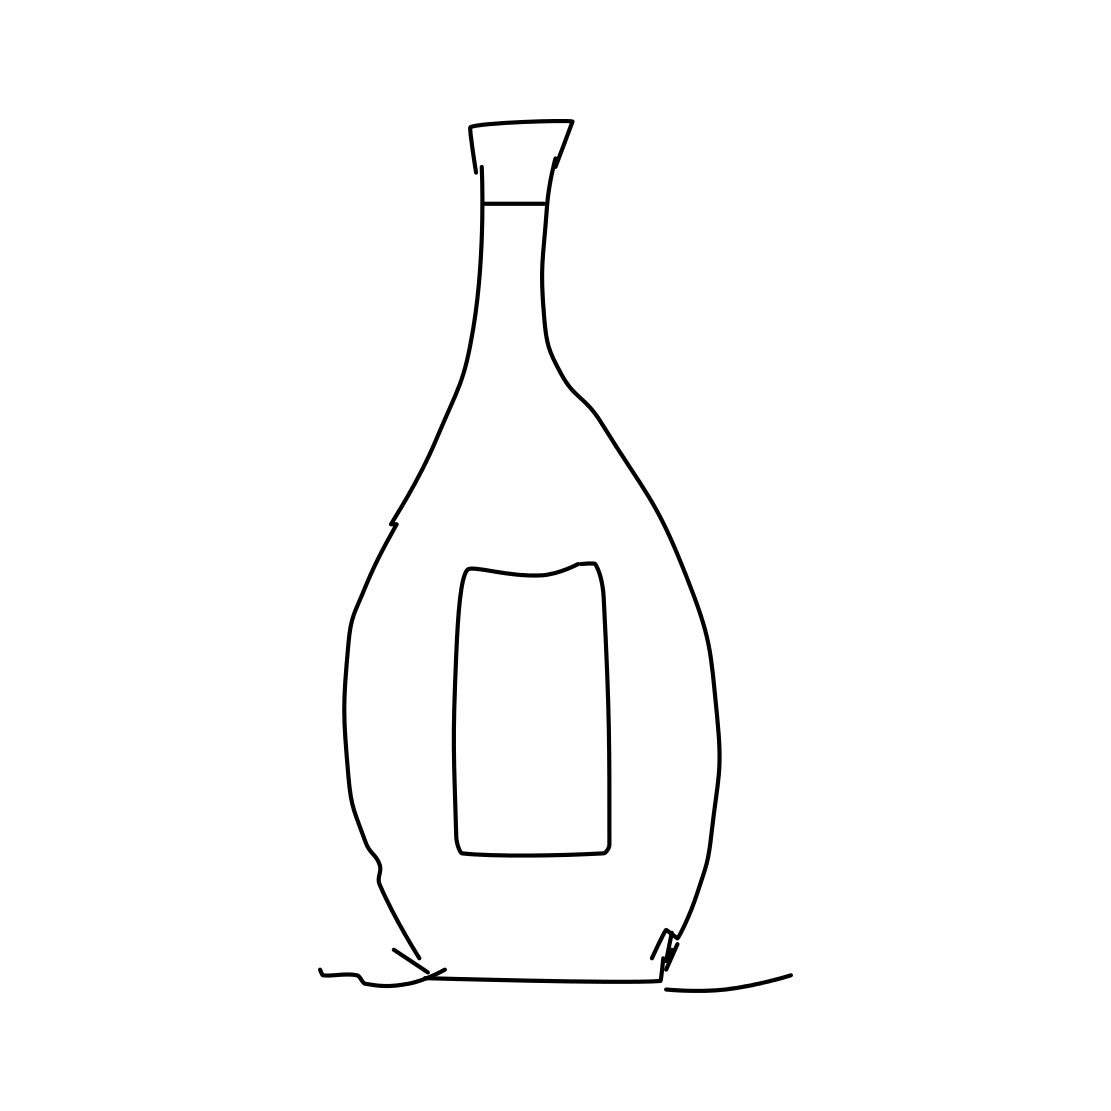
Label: wine-bottle